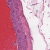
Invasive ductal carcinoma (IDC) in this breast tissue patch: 0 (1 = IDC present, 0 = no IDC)